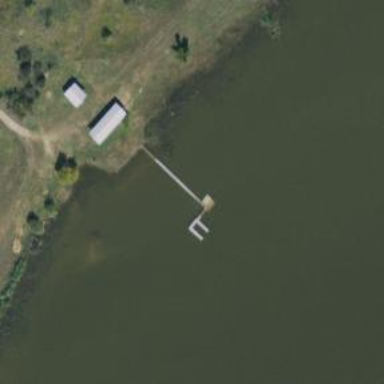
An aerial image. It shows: Dock located along the waterway.